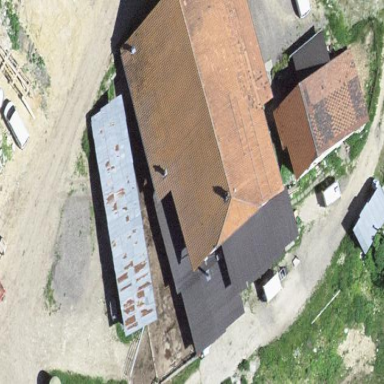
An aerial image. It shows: Farm building.